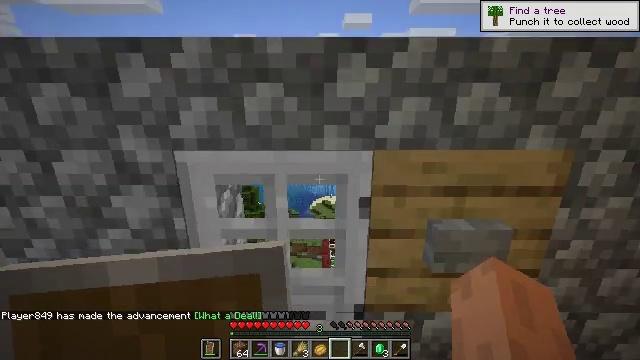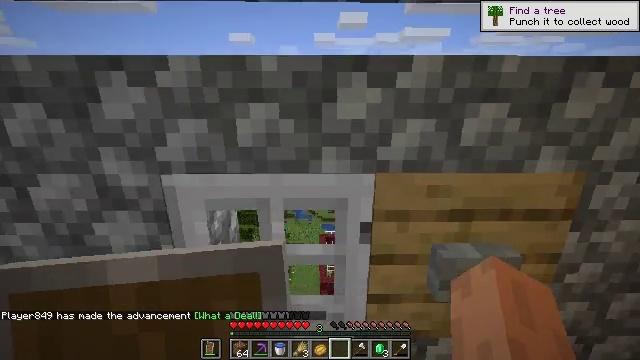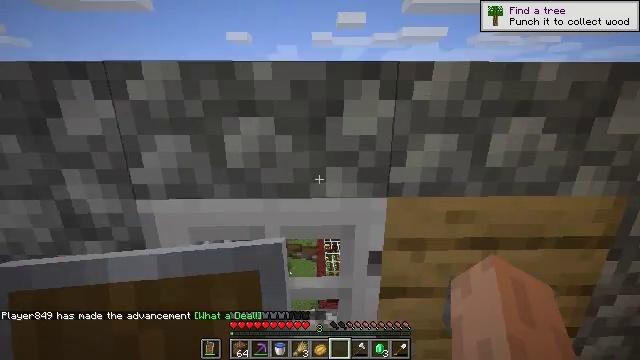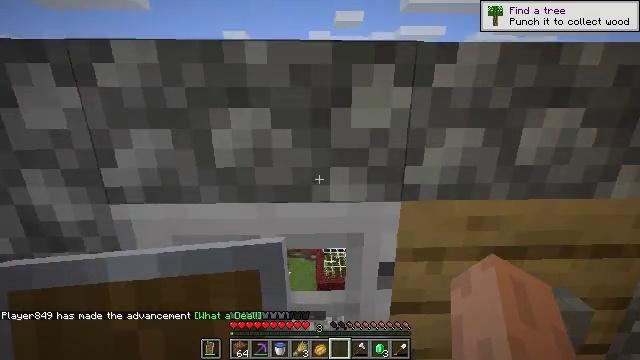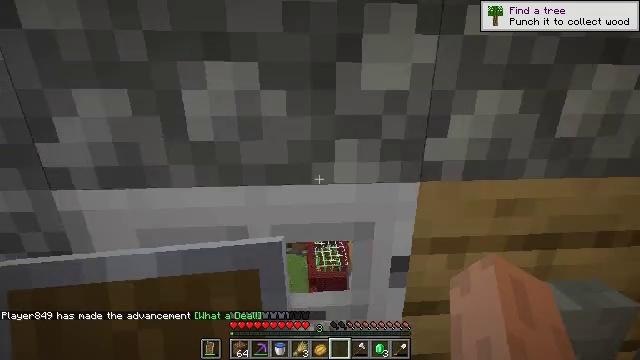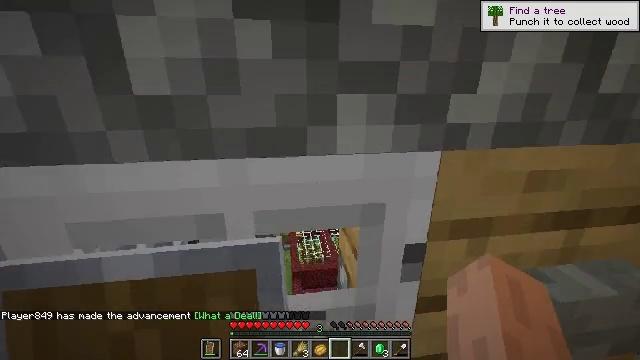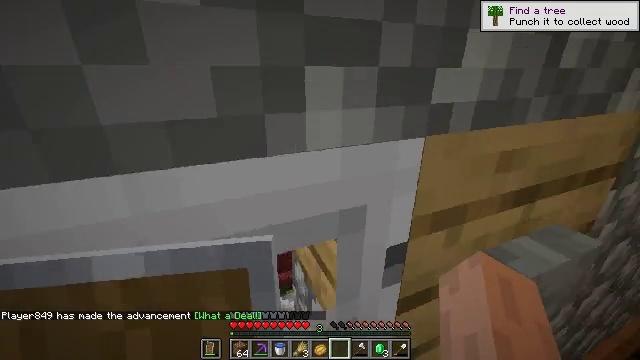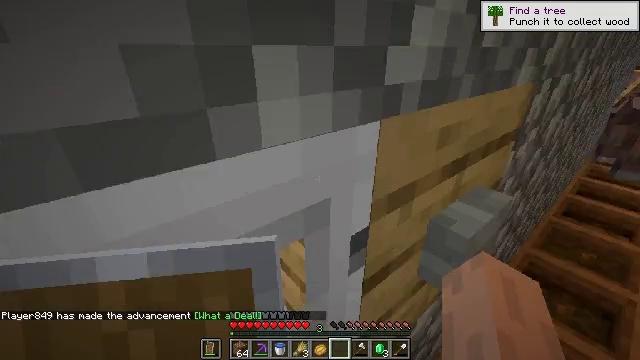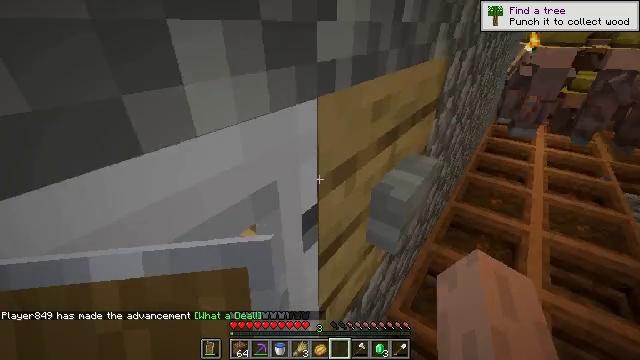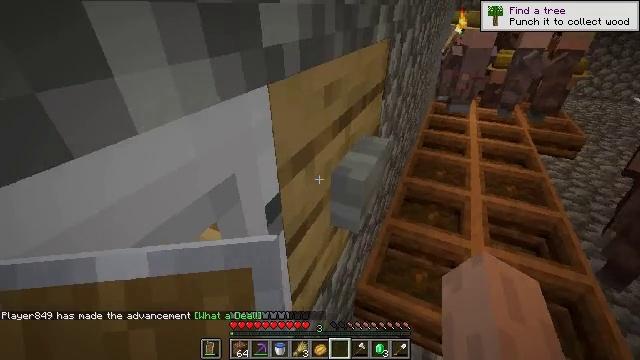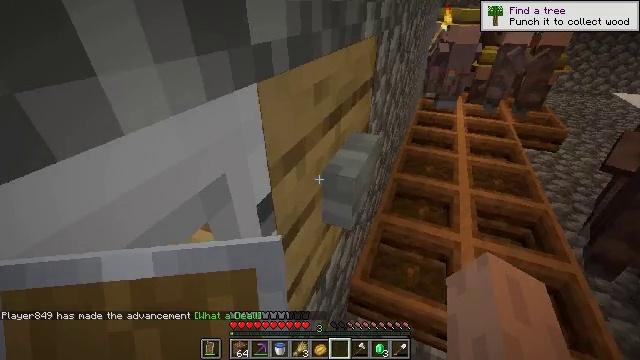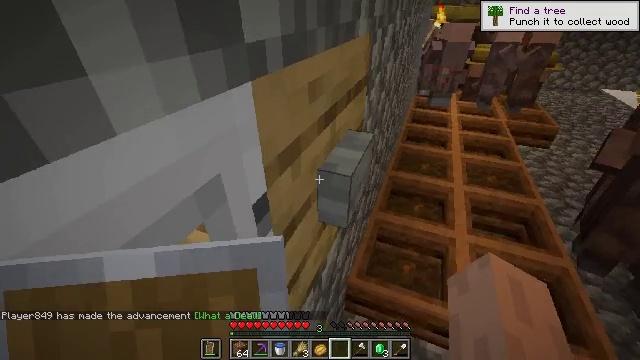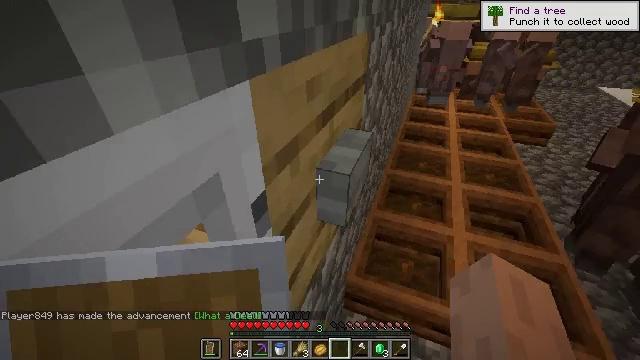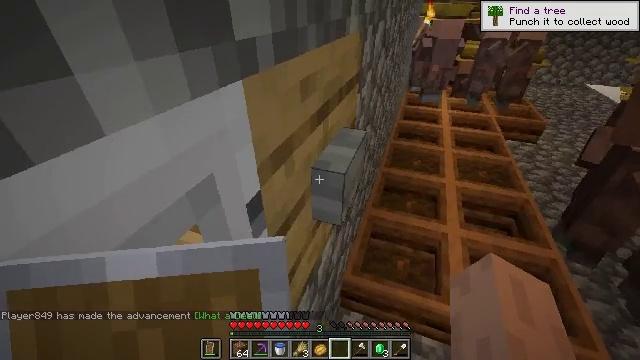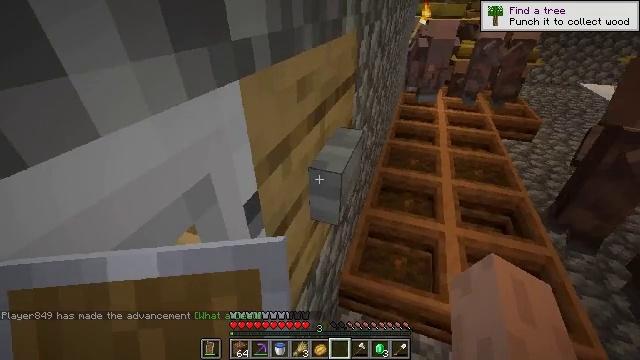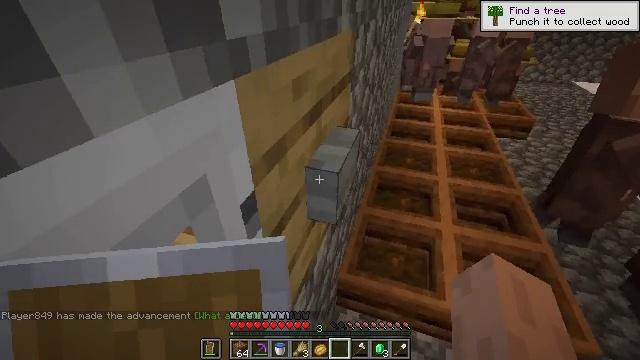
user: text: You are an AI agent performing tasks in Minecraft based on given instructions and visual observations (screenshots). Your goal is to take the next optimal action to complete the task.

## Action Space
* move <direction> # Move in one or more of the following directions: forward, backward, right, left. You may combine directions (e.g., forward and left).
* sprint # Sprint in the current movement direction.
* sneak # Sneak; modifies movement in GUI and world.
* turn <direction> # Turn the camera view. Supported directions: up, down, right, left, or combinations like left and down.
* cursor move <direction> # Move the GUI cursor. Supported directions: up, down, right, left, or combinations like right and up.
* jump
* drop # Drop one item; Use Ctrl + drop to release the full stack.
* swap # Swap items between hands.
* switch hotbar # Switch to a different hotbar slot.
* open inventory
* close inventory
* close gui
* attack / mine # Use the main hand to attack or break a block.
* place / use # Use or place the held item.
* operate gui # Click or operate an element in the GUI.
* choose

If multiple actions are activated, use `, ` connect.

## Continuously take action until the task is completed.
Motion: motion action
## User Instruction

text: Break the hay block to collect it.
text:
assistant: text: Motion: move forward
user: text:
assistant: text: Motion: move forward
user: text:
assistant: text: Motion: move forward and move left
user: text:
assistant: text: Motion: move forward and move left, turn right and down
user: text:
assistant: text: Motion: move forward and move left, turn right and down
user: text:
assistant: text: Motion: move forward, turn right and down
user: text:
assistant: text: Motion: turn right and down
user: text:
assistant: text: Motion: turn right and down
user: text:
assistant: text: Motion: turn right and down
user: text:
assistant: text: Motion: turn right
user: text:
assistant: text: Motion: turn right
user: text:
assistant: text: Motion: no_op
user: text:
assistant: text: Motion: turn right
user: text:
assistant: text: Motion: no_op
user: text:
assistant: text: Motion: no_op
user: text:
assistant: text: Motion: use / place
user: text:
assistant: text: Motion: use / place
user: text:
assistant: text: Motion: turn left and down
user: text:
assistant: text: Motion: turn left and down
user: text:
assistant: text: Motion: move forward, turn left and down
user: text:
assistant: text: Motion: move forward, sneak
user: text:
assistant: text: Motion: move forward, sneak
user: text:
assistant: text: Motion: move forward, sneak
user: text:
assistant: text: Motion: move forward, sneak
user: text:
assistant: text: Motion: move forward, sneak
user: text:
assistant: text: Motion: move forward, sneak, turn right and up
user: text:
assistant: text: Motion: move forward, sneak, turn right and up
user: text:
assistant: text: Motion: move forward, sneak
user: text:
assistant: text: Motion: move forward, sneak
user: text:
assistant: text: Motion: move forward, sneak